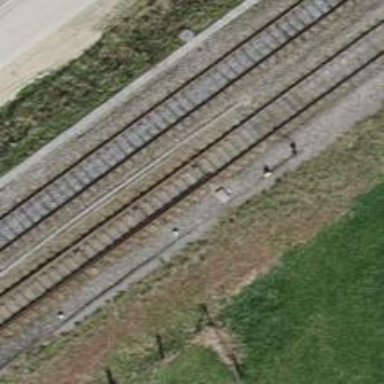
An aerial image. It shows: Railway switch.